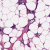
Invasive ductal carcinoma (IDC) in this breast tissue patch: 0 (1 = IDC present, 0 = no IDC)